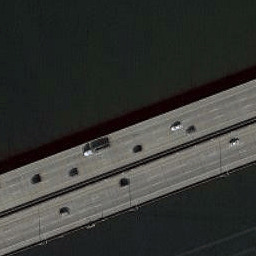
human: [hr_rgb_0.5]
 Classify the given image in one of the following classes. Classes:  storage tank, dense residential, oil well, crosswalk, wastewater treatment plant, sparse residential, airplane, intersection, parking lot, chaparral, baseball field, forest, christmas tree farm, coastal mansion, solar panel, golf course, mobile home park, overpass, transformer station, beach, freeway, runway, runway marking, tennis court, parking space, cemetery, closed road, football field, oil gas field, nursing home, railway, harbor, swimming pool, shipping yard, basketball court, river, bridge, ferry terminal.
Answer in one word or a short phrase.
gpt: bridge